Aerial crown-view tile of a tropical tree (Barro Colorado Island, Panama), acquired 20250217:
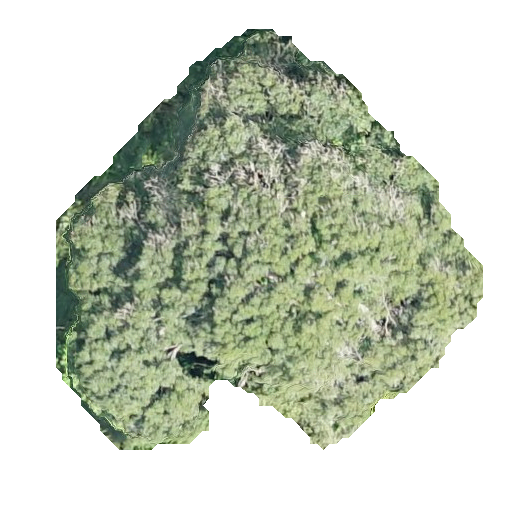
Species: Handroanthus guayacan
GBIF accepted scientific name: Handroanthus guayacan
Crown area: 179.906 m²